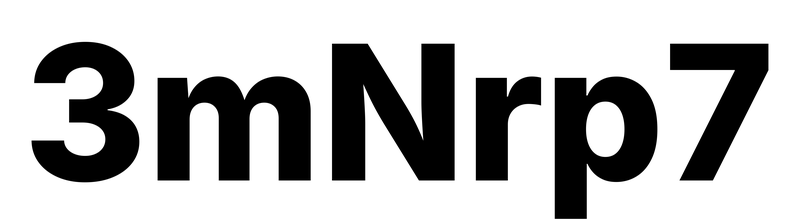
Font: Inter_ExtraBold